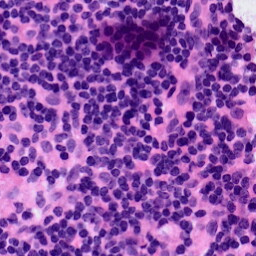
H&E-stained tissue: LymphNode